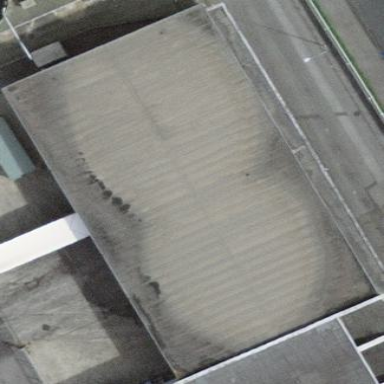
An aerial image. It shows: Warehouse building.